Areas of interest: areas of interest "Tennis Court"
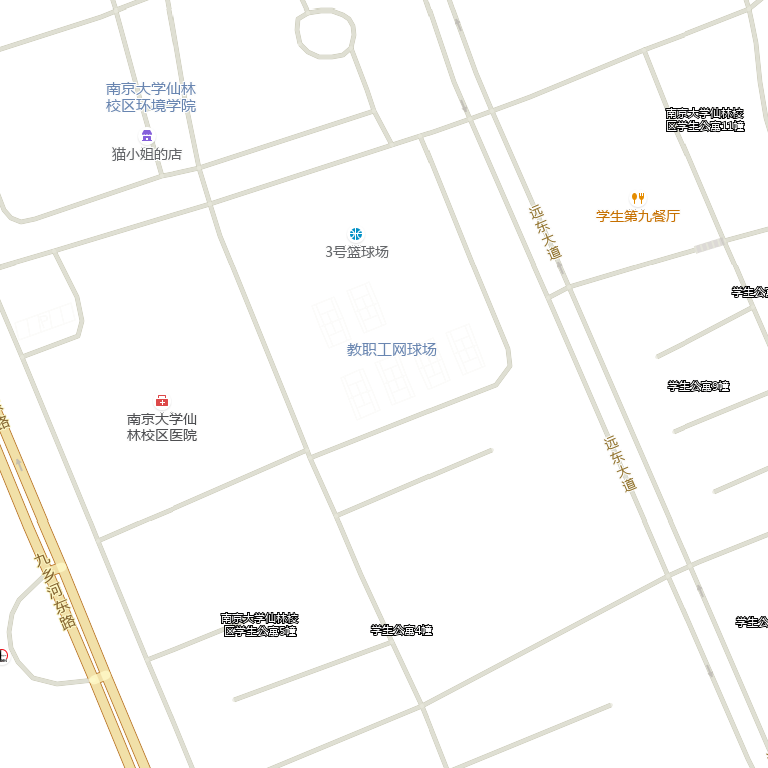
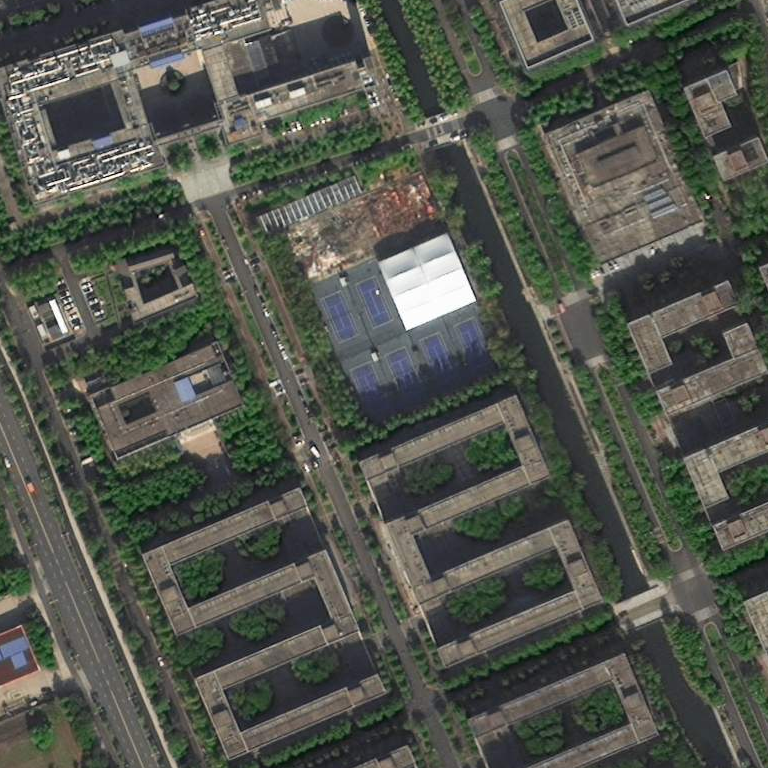